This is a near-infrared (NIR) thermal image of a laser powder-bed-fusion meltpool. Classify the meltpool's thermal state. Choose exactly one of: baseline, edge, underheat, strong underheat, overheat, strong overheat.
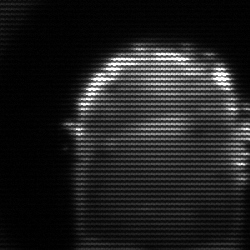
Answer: baseline